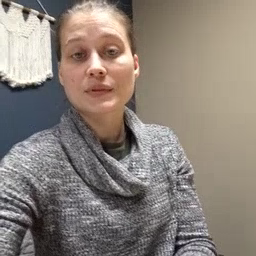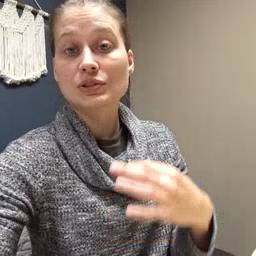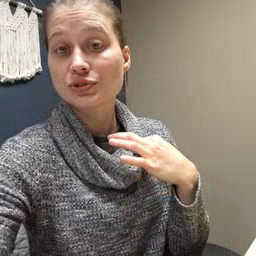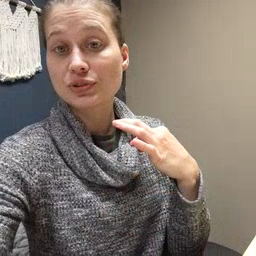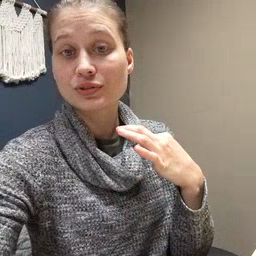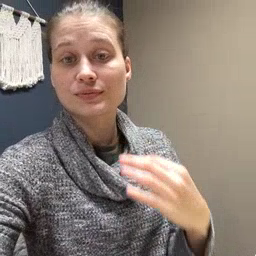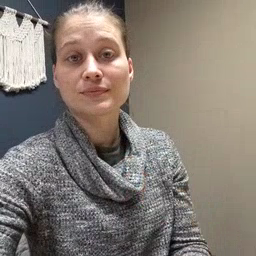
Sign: shirt